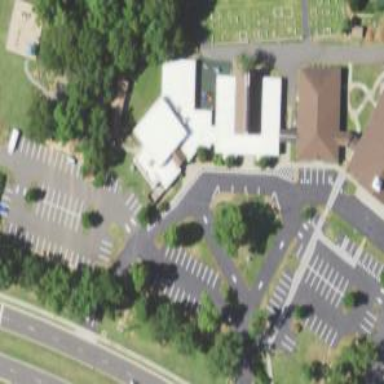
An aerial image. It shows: Beautiful church building.